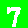
Digit: 7